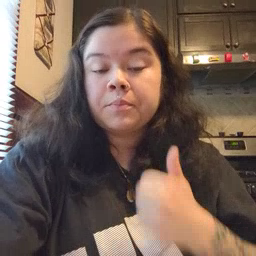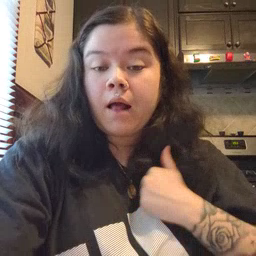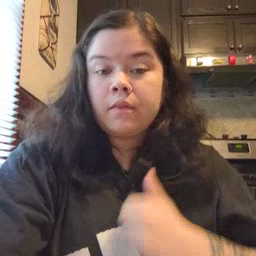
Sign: bath